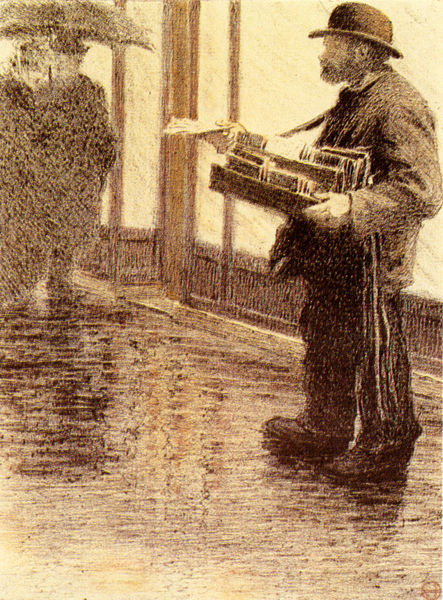
Titel: Hausierer
Künstler: Hermine Heller-Ostersetzer
Institution: unbekannt
Schlagwörter: mann, stadt, abend, grau, holz, hut, licht, schaufenster, straße, schirm, beige, alt, anzug, bart, nass, spiegelung, kontrast, bücher, schuhe, amerika, laden, sepia, regen, melone, verkäufer, druck, buckel, wasserspiegelungen, bauchladen, zeitungen, zigaretten, zeitschriften, brustladen, rgenschirm, schaufenste